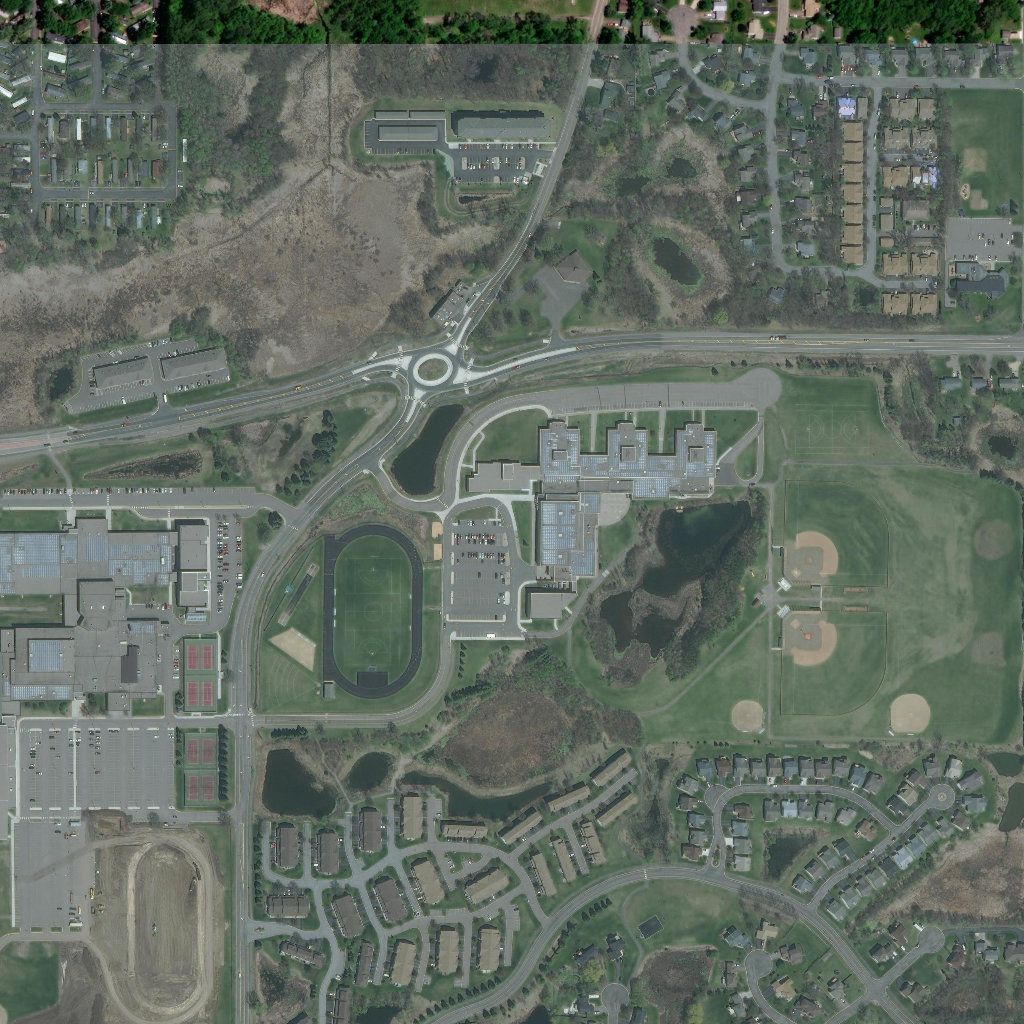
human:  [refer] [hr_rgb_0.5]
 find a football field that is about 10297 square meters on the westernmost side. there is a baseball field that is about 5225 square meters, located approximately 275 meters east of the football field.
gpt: <box>[[32, 52, 40, 67, 0]]</box>

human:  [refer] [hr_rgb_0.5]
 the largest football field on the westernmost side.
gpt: <box>[[32, 52, 40, 67, 0]]</box>